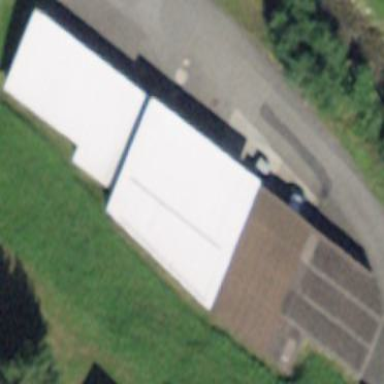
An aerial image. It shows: Building that houses car repair shop.